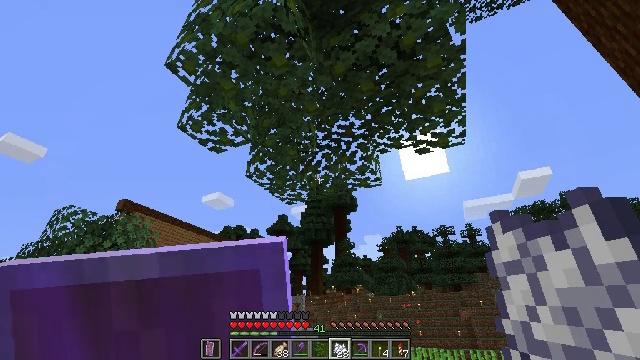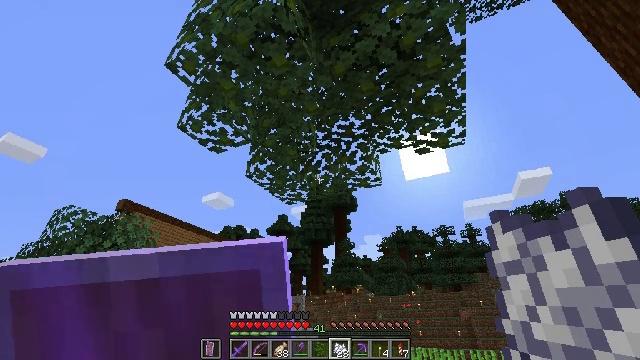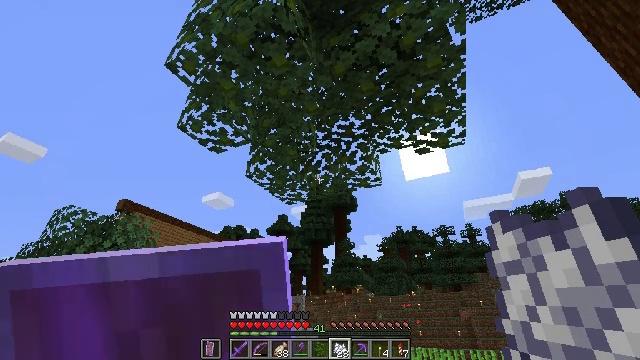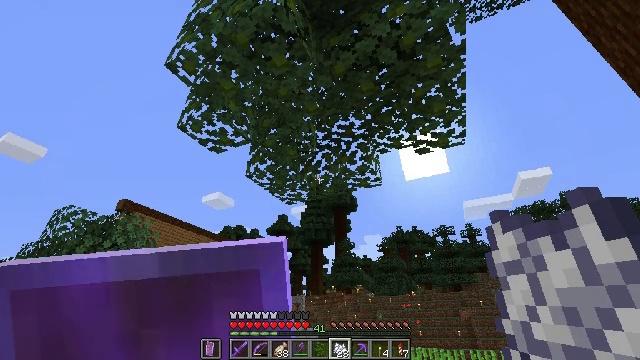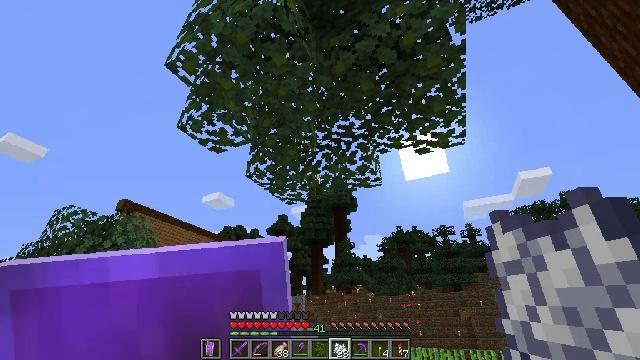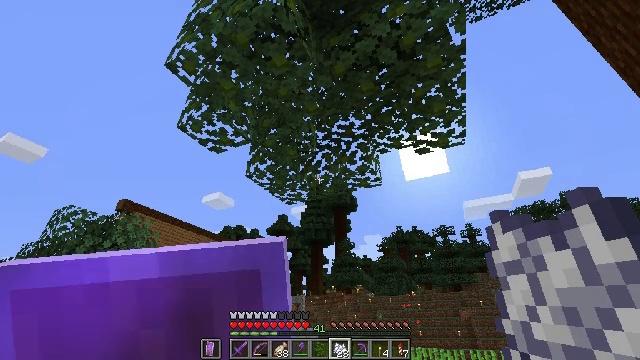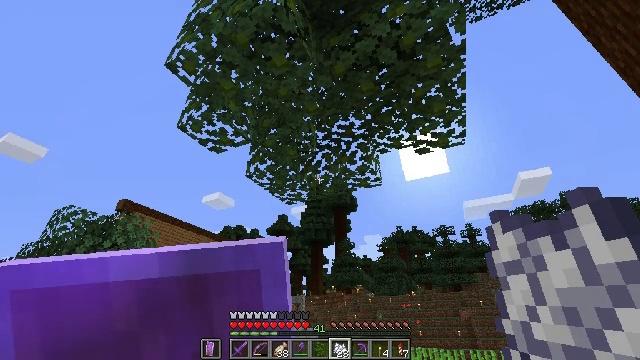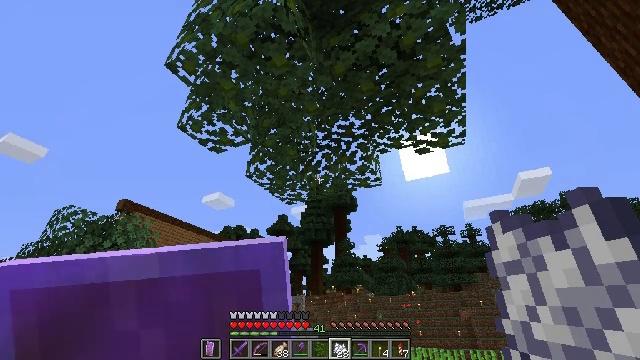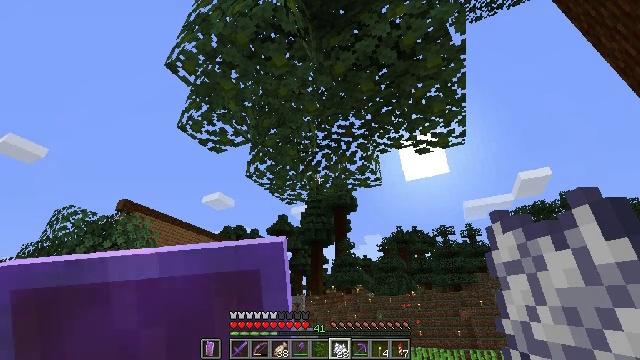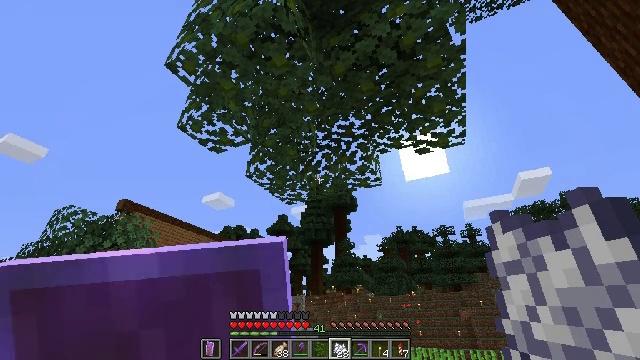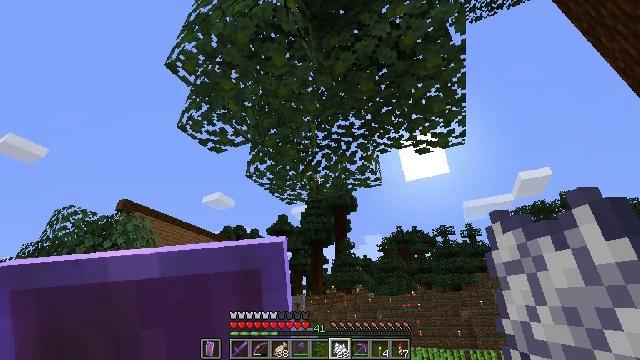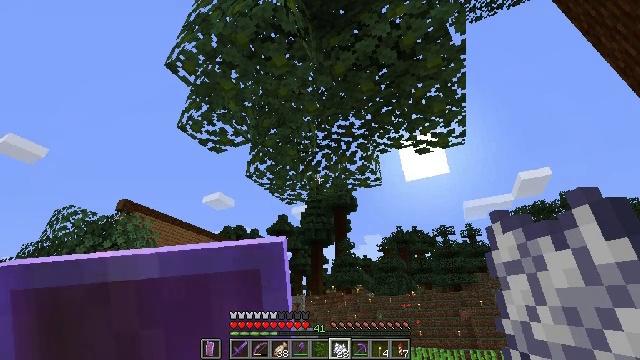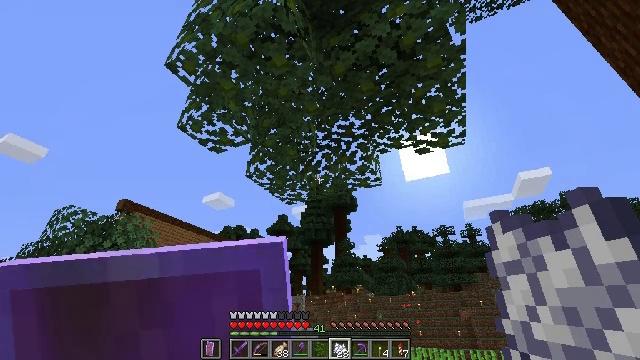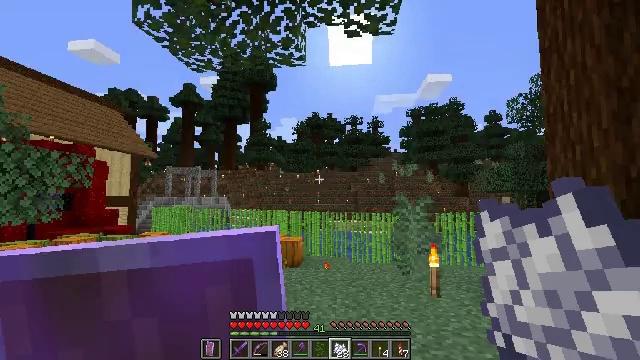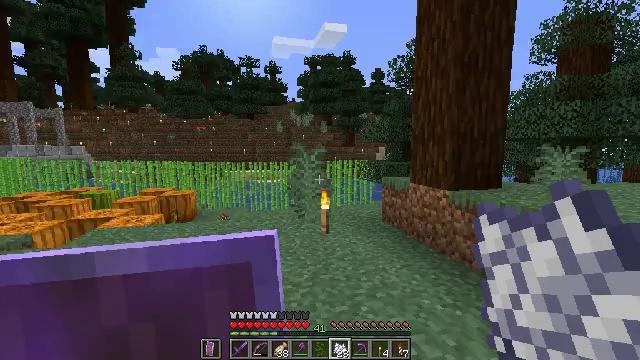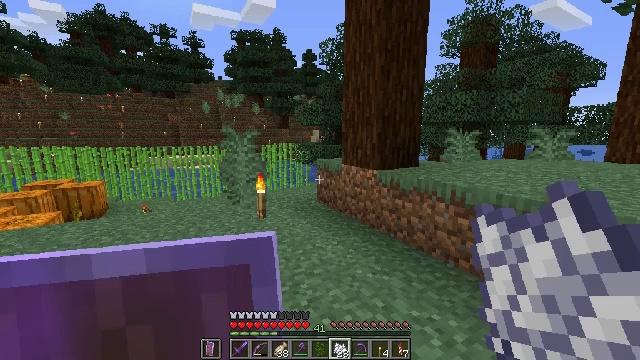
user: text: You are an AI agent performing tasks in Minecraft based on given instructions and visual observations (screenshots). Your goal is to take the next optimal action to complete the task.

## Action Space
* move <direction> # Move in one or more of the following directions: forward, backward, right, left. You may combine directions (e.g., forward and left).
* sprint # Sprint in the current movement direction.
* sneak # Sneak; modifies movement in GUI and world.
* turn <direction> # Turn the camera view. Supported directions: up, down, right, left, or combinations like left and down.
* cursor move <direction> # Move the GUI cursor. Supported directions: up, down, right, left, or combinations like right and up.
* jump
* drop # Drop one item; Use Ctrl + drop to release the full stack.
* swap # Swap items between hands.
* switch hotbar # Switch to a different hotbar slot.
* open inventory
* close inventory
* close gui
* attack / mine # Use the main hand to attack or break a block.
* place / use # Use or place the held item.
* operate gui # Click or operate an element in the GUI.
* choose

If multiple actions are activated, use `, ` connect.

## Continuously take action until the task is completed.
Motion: motion action
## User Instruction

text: Break the jungle leaves with your hand or shears.
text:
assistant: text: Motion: no_op
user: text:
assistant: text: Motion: no_op
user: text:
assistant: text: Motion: no_op
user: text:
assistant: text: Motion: no_op
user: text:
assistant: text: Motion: no_op
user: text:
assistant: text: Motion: no_op
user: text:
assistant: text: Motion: no_op
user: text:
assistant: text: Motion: no_op
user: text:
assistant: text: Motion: no_op
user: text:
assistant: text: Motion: no_op
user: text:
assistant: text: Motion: no_op
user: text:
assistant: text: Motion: no_op
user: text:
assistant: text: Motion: turn right and down
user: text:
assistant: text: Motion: turn right and down
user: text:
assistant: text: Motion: turn right and down
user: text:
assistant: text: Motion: no_op
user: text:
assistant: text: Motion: no_op
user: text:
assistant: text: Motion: no_op
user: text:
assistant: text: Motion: no_op
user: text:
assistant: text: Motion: no_op
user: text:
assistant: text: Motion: no_op
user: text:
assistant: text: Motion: no_op
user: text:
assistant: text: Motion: no_op
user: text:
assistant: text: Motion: no_op
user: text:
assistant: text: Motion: no_op
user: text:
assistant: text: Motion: no_op
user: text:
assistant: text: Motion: no_op
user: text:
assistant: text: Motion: no_op
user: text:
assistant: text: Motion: no_op
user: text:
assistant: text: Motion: no_op